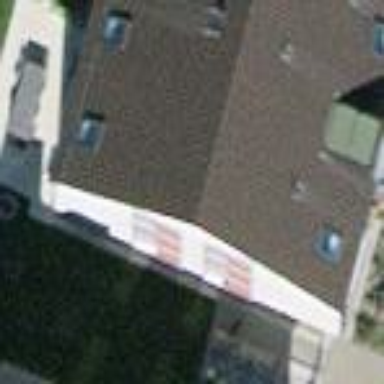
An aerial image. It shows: Building with tiled roof.